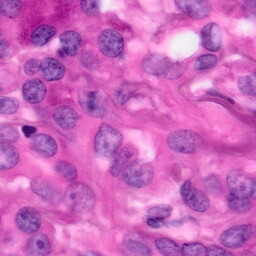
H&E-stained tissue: Pancreatic